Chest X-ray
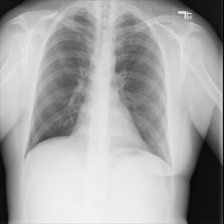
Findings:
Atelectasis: negative
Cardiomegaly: negative
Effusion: negative
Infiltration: negative
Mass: negative
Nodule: negative
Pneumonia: negative
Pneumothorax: negative
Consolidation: negative
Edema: negative
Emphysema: negative
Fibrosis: negative
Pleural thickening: negative
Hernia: negative